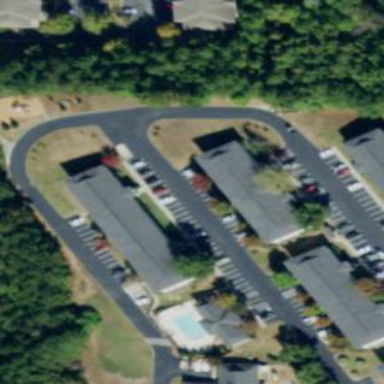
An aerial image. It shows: View of apartment building.